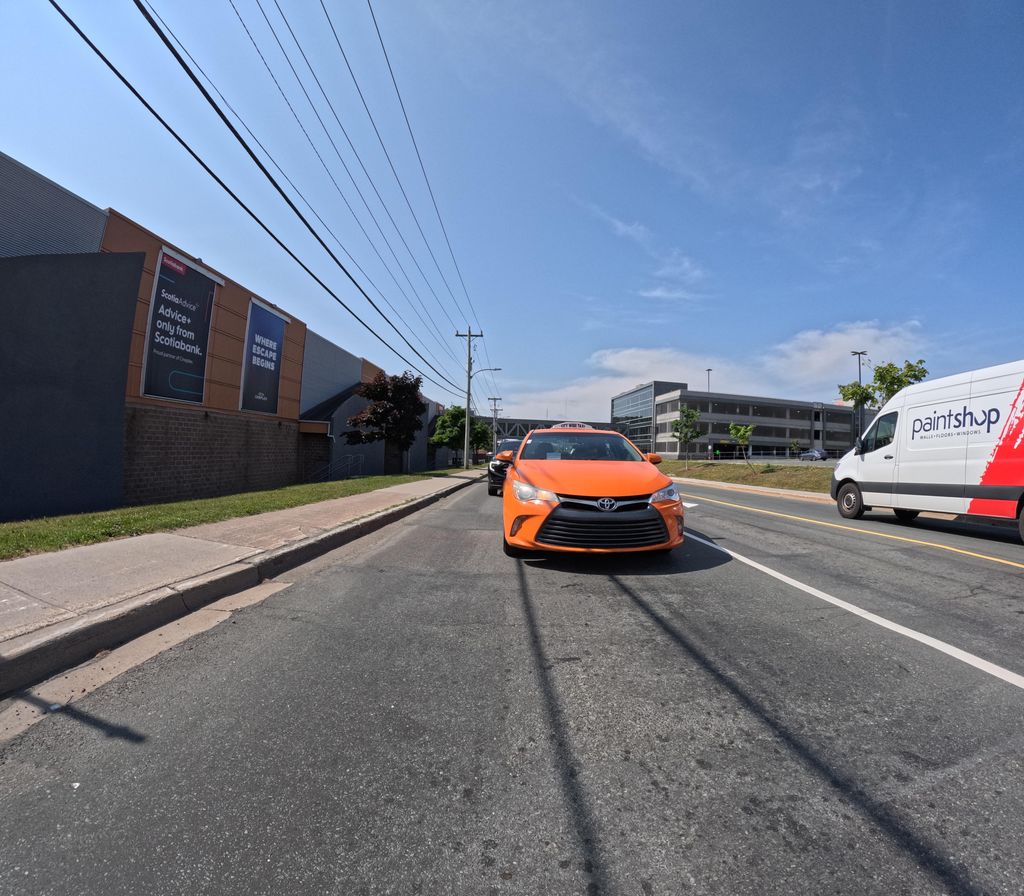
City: st_johns